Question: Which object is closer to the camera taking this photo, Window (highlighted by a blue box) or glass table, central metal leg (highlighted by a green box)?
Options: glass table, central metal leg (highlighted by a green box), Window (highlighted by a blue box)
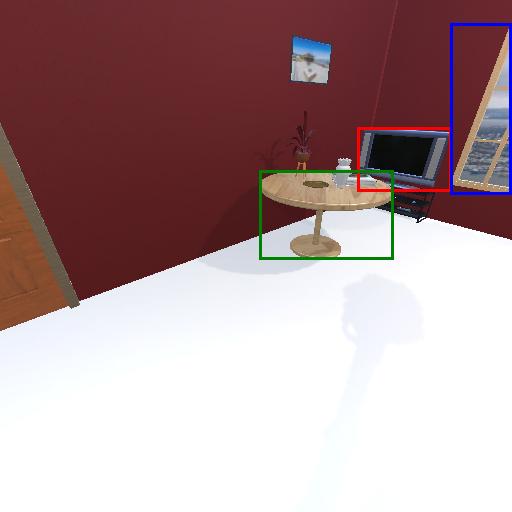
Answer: glass table, central metal leg (highlighted by a green box)